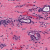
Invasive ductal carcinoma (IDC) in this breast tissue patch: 0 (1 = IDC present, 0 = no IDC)